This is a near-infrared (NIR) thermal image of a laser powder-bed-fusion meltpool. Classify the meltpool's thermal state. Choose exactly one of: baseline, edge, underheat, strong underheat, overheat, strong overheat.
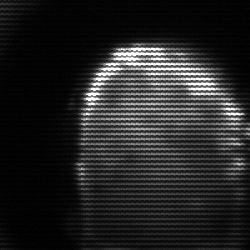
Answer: baseline